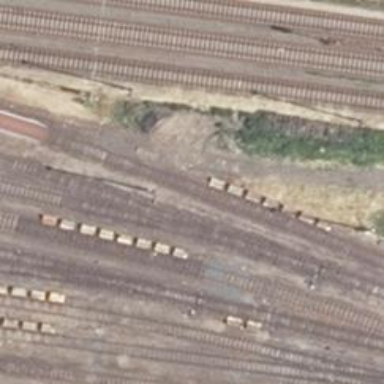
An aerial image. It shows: Railway switch.